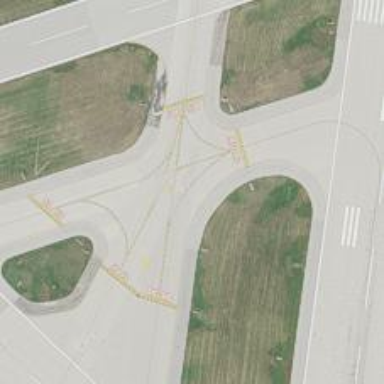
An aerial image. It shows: View of taxiway at the airport.